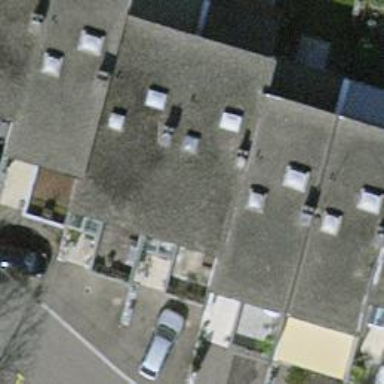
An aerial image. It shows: Terrace building.